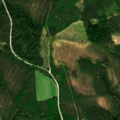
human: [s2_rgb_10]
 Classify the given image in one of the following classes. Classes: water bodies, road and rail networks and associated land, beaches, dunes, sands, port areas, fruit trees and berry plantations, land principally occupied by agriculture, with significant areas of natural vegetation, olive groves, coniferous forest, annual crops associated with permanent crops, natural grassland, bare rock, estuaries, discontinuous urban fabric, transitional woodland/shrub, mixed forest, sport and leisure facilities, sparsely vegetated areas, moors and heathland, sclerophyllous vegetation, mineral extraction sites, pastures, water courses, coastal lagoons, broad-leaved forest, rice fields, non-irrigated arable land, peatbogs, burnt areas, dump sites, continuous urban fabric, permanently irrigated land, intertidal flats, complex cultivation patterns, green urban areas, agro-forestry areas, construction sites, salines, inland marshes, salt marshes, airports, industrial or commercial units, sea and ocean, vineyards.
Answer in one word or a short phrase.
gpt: coniferous forest, transitional woodland/shrub